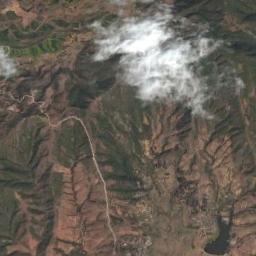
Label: cloud